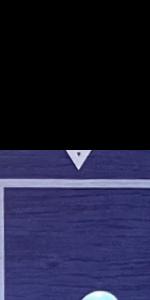
Label: Empty